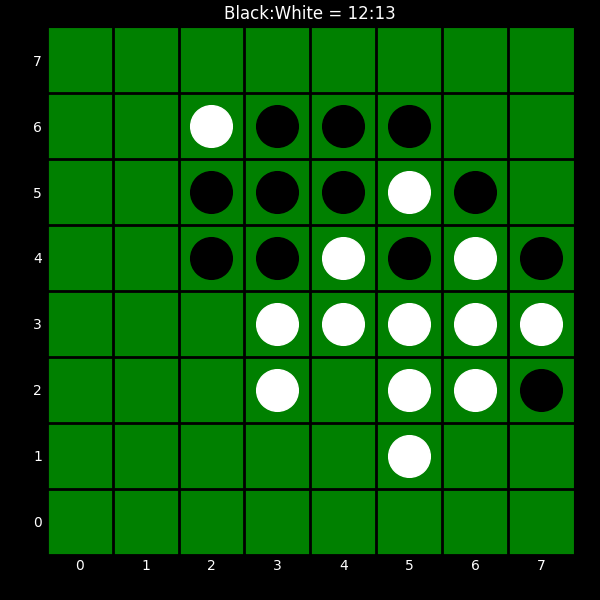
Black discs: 12
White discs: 13